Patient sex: M
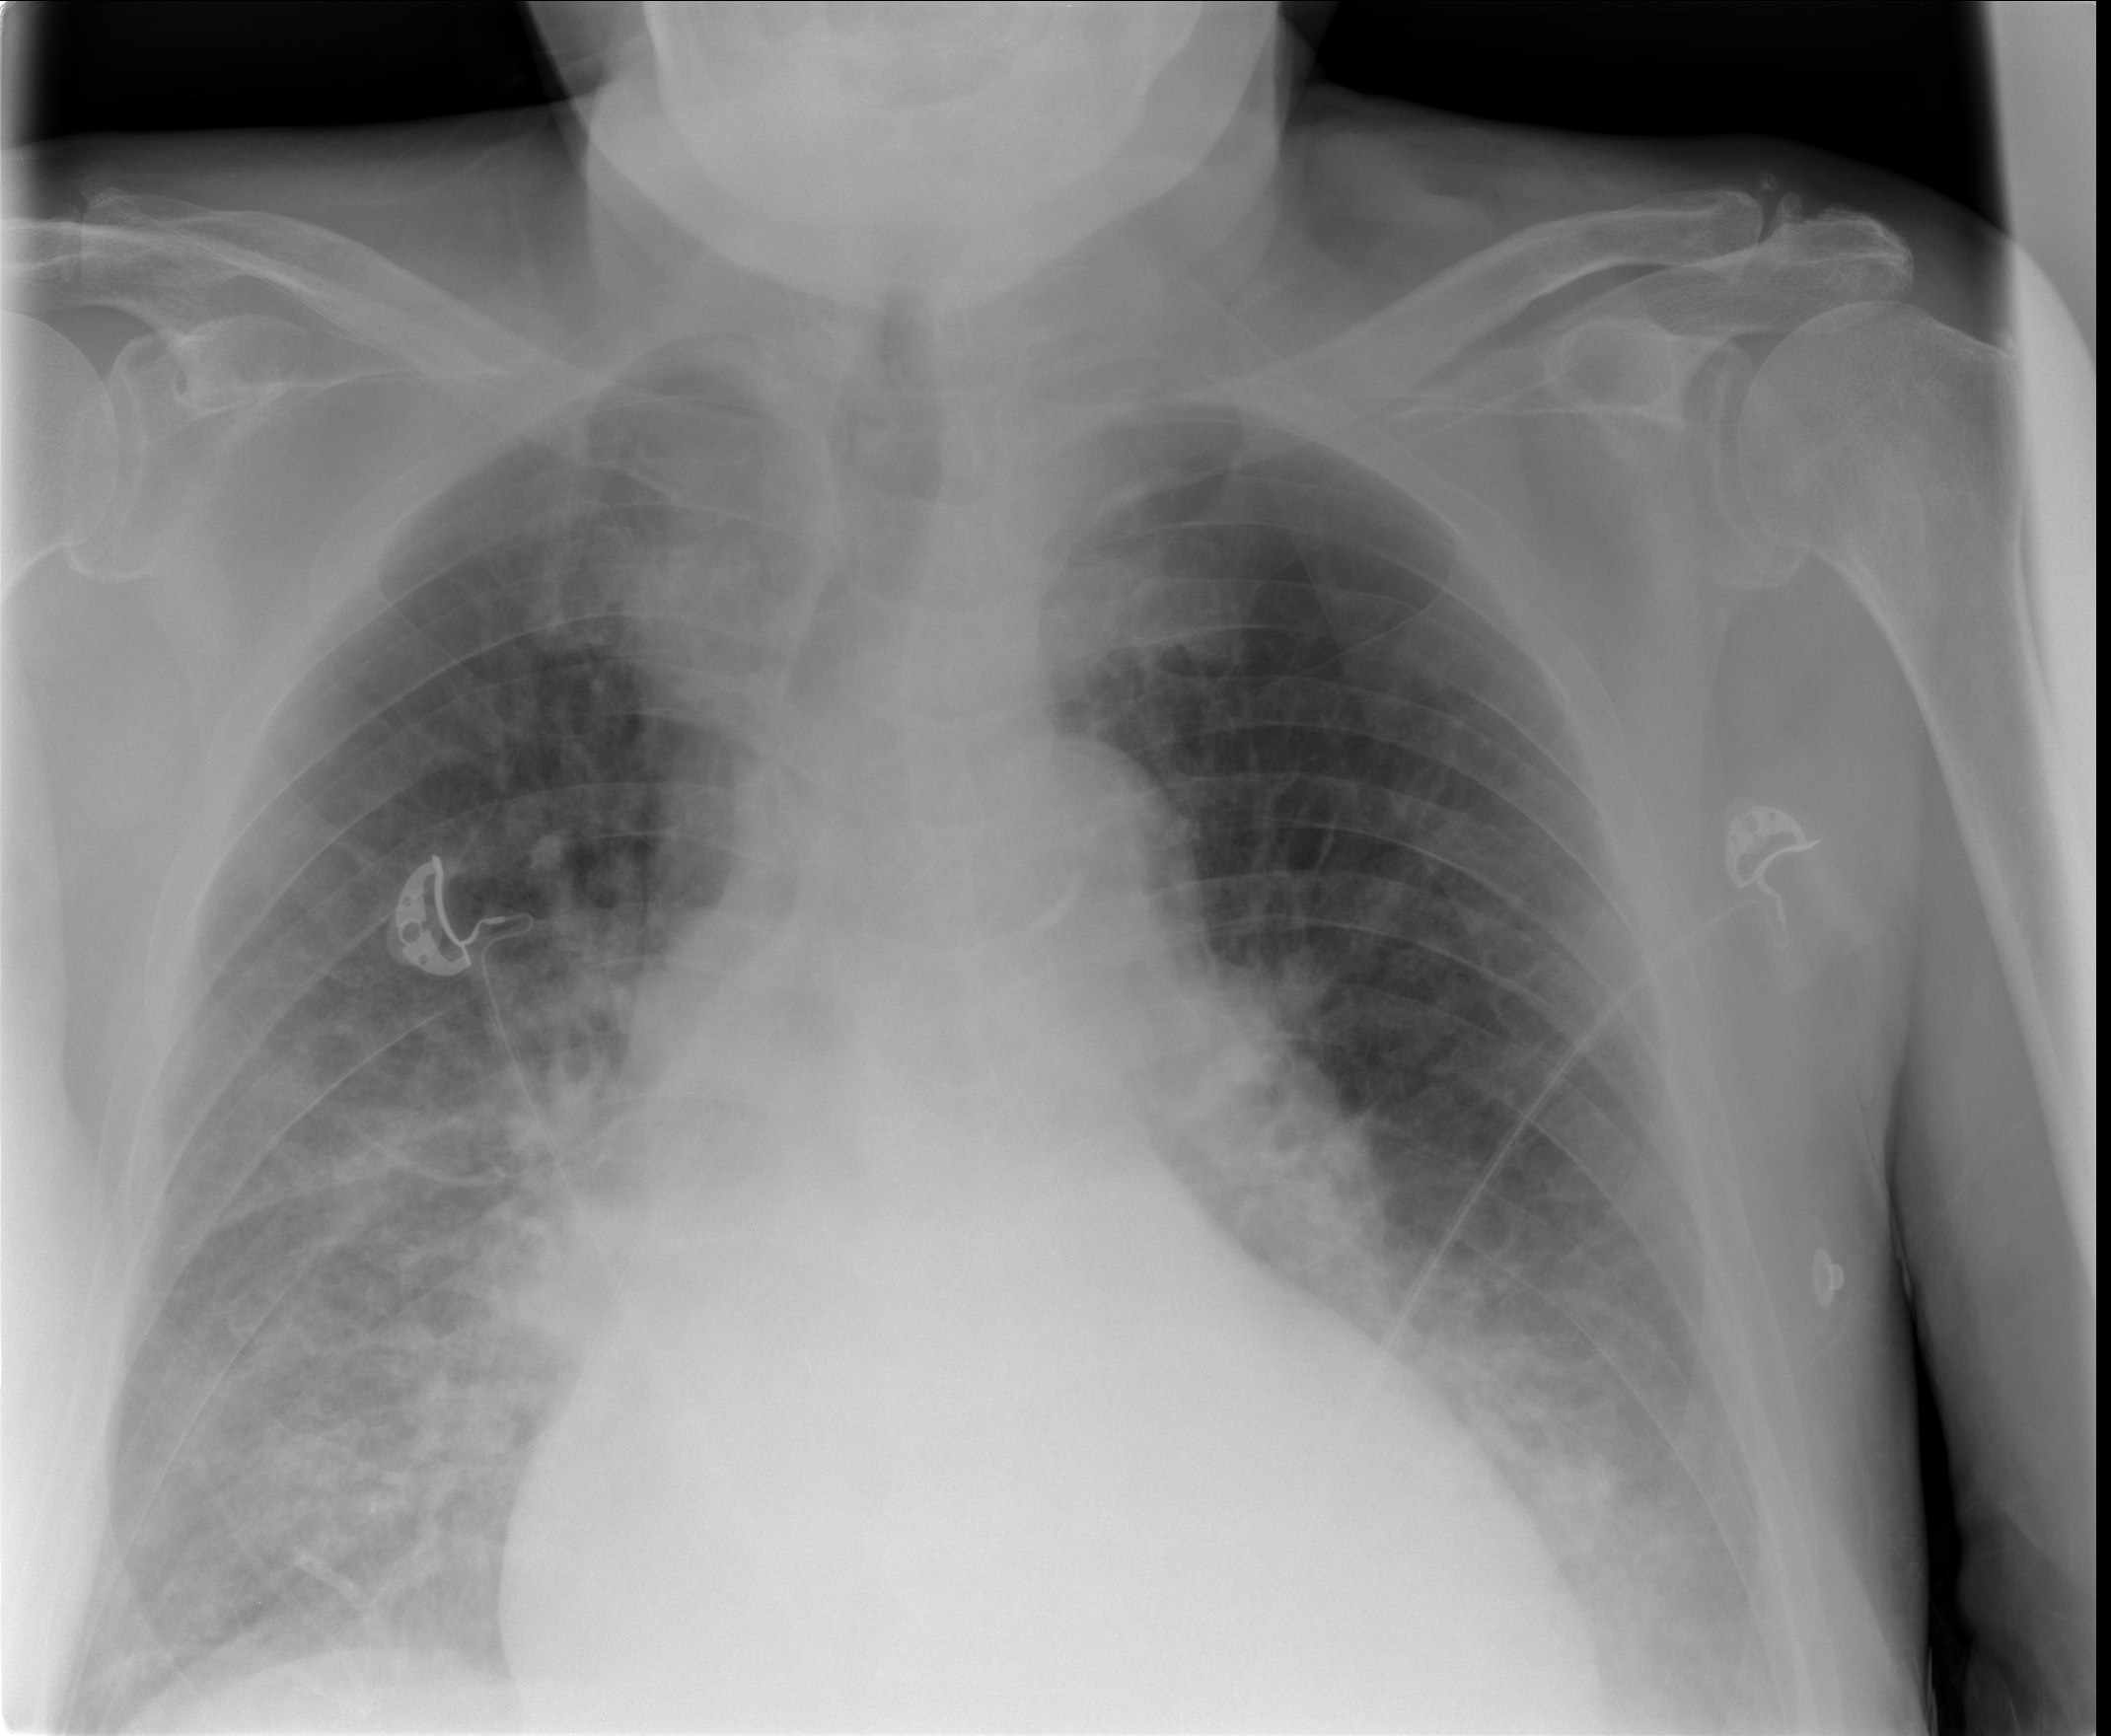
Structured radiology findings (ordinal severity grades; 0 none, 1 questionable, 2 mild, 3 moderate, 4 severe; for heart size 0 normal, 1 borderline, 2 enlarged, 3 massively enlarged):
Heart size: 2
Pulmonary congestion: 3
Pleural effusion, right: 2
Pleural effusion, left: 2
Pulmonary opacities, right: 2
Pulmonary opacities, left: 2
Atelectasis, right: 2
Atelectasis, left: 2